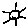
Label: sun